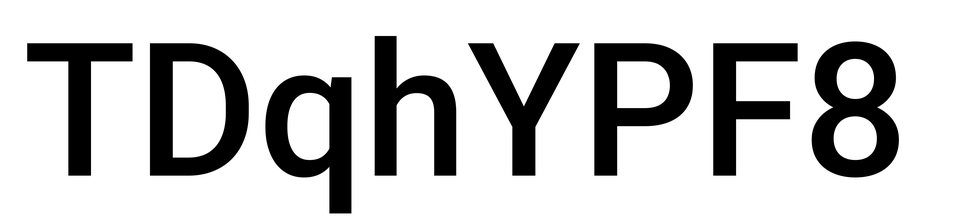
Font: Roboto_Medium